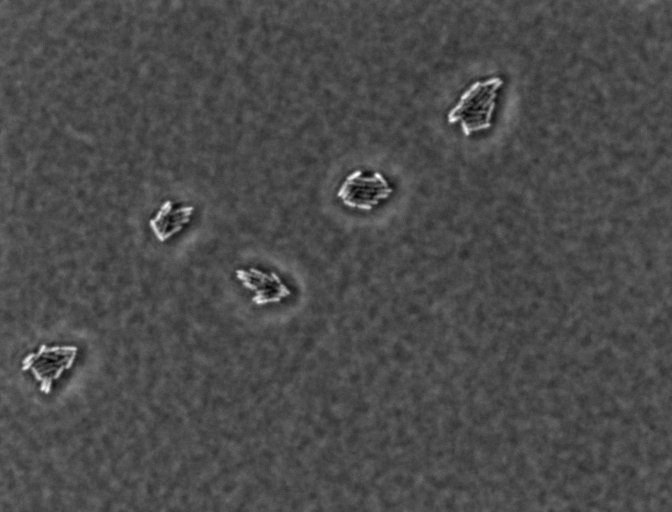
Escherichia coli 1612